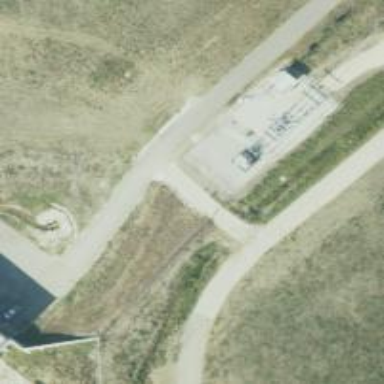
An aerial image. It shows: Power substation.